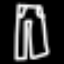
Label: pants